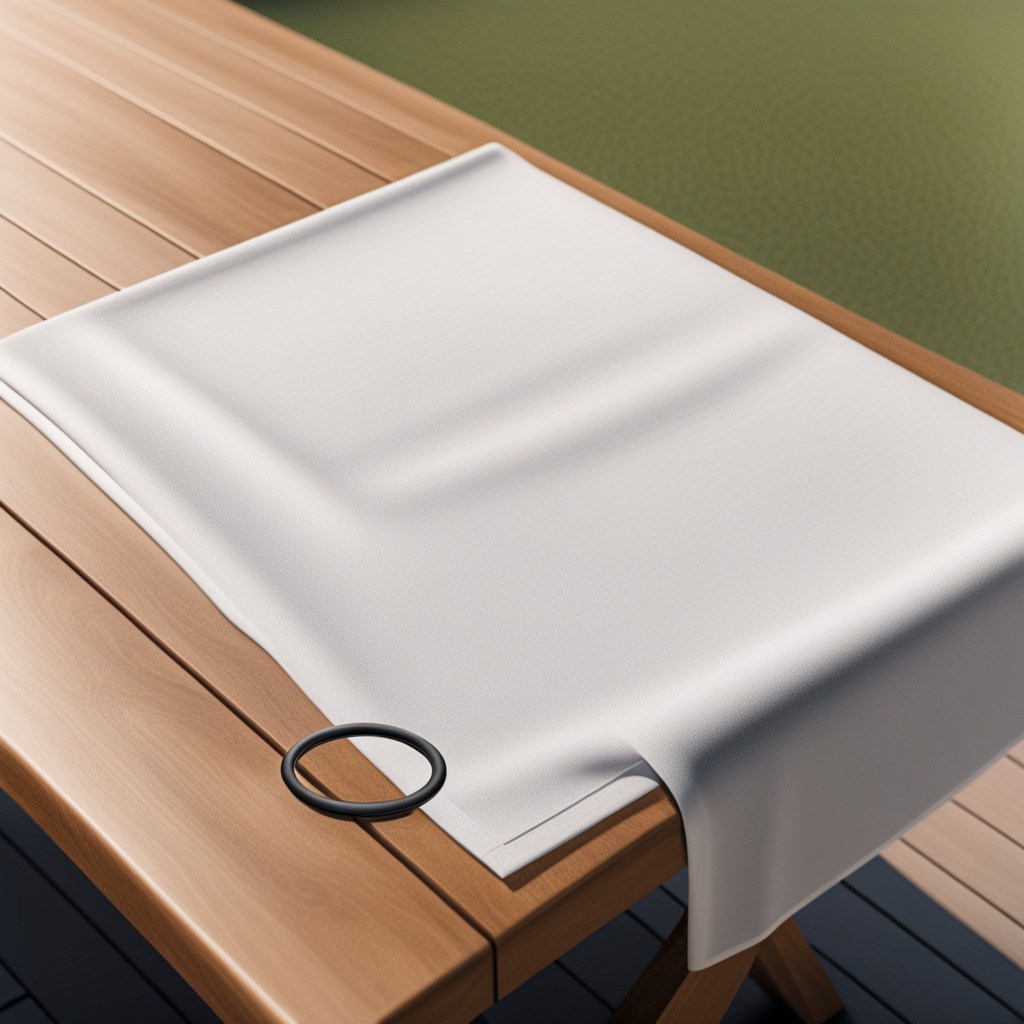
A rubber O-ring lying on the wooden table.